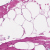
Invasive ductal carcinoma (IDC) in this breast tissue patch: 0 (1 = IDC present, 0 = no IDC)